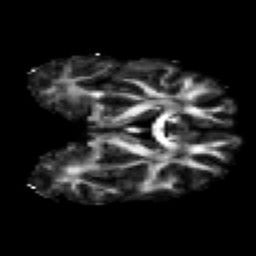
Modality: FA
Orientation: coronal
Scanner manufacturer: ge
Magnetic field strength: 3 T
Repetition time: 7.98 s
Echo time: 0.0701 s